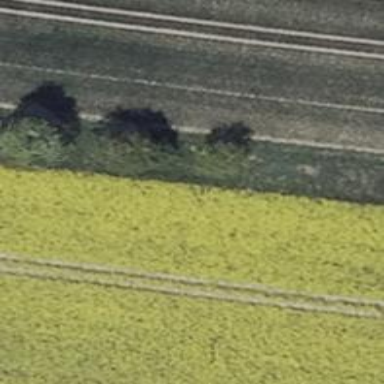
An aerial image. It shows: Row of deciduous broadleaved trees.